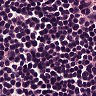
Metastatic tissue present: no